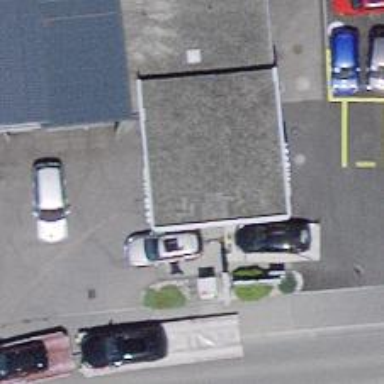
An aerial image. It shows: Fuel station.